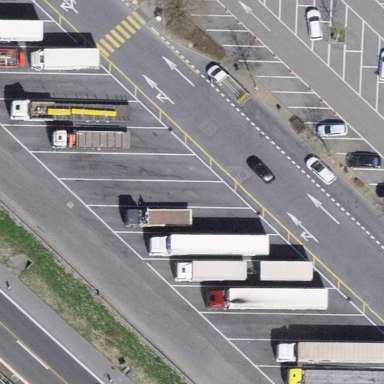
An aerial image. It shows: Parking area along the street side with diagonal orientation.